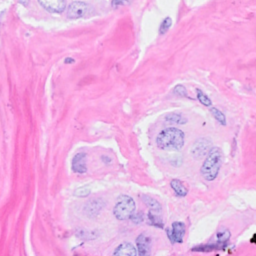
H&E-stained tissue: Breast